Field crop: maize
Growth stage: 2
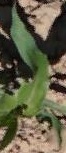
Species: maize